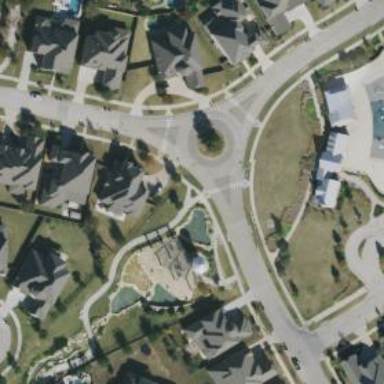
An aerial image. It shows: Residential road.